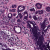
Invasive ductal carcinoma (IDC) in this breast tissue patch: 0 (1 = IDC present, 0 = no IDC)